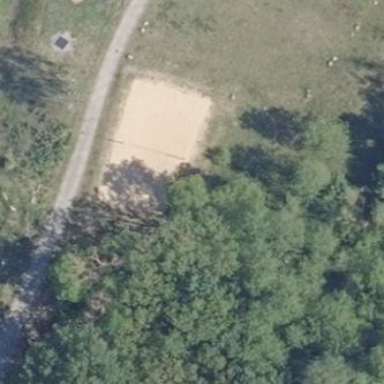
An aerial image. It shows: Sandy pitch designated for beach volleyball.